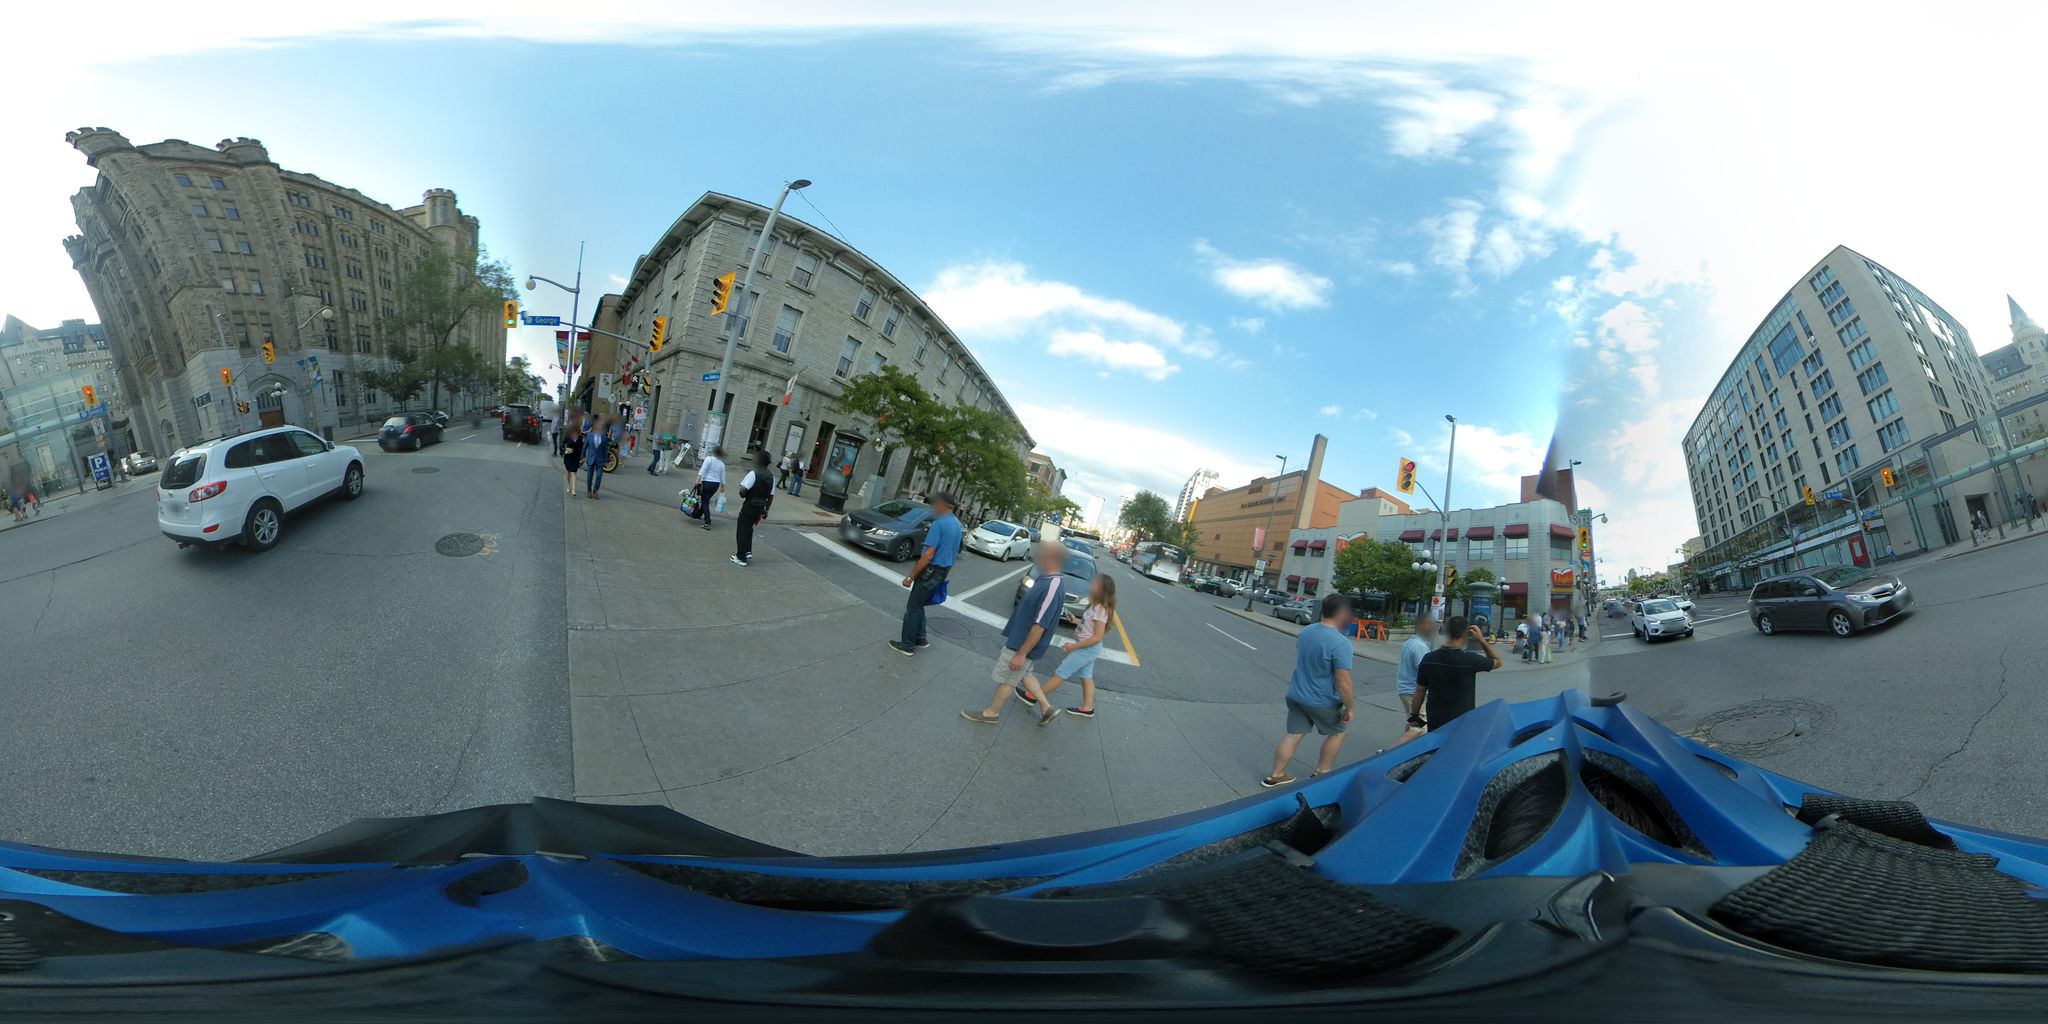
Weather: clear
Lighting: day
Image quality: good
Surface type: railway
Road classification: footway
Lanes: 4
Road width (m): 1.5
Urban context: urban centre
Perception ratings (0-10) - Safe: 0.54, Lively: 9.89, Beautiful: 4.77, Boring: 2.27, Depressing: 6.46, Wealthy: 6.18